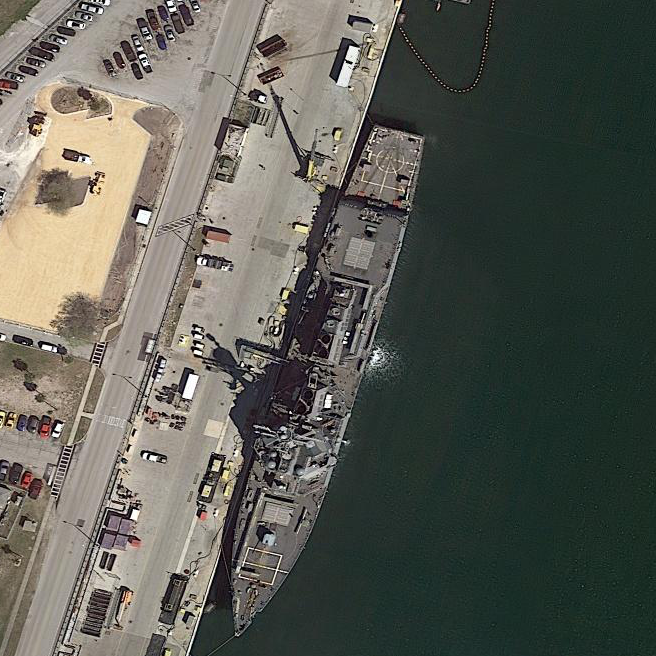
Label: Arleigh_Burke-class_destroyer